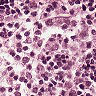
Metastatic tissue present: no